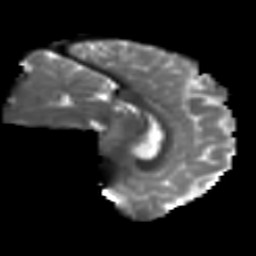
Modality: T2w
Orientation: sagittal
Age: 18
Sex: male
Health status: ill
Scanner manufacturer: ge
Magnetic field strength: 3 T
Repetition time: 6.752 s
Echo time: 0.079 s